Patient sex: M
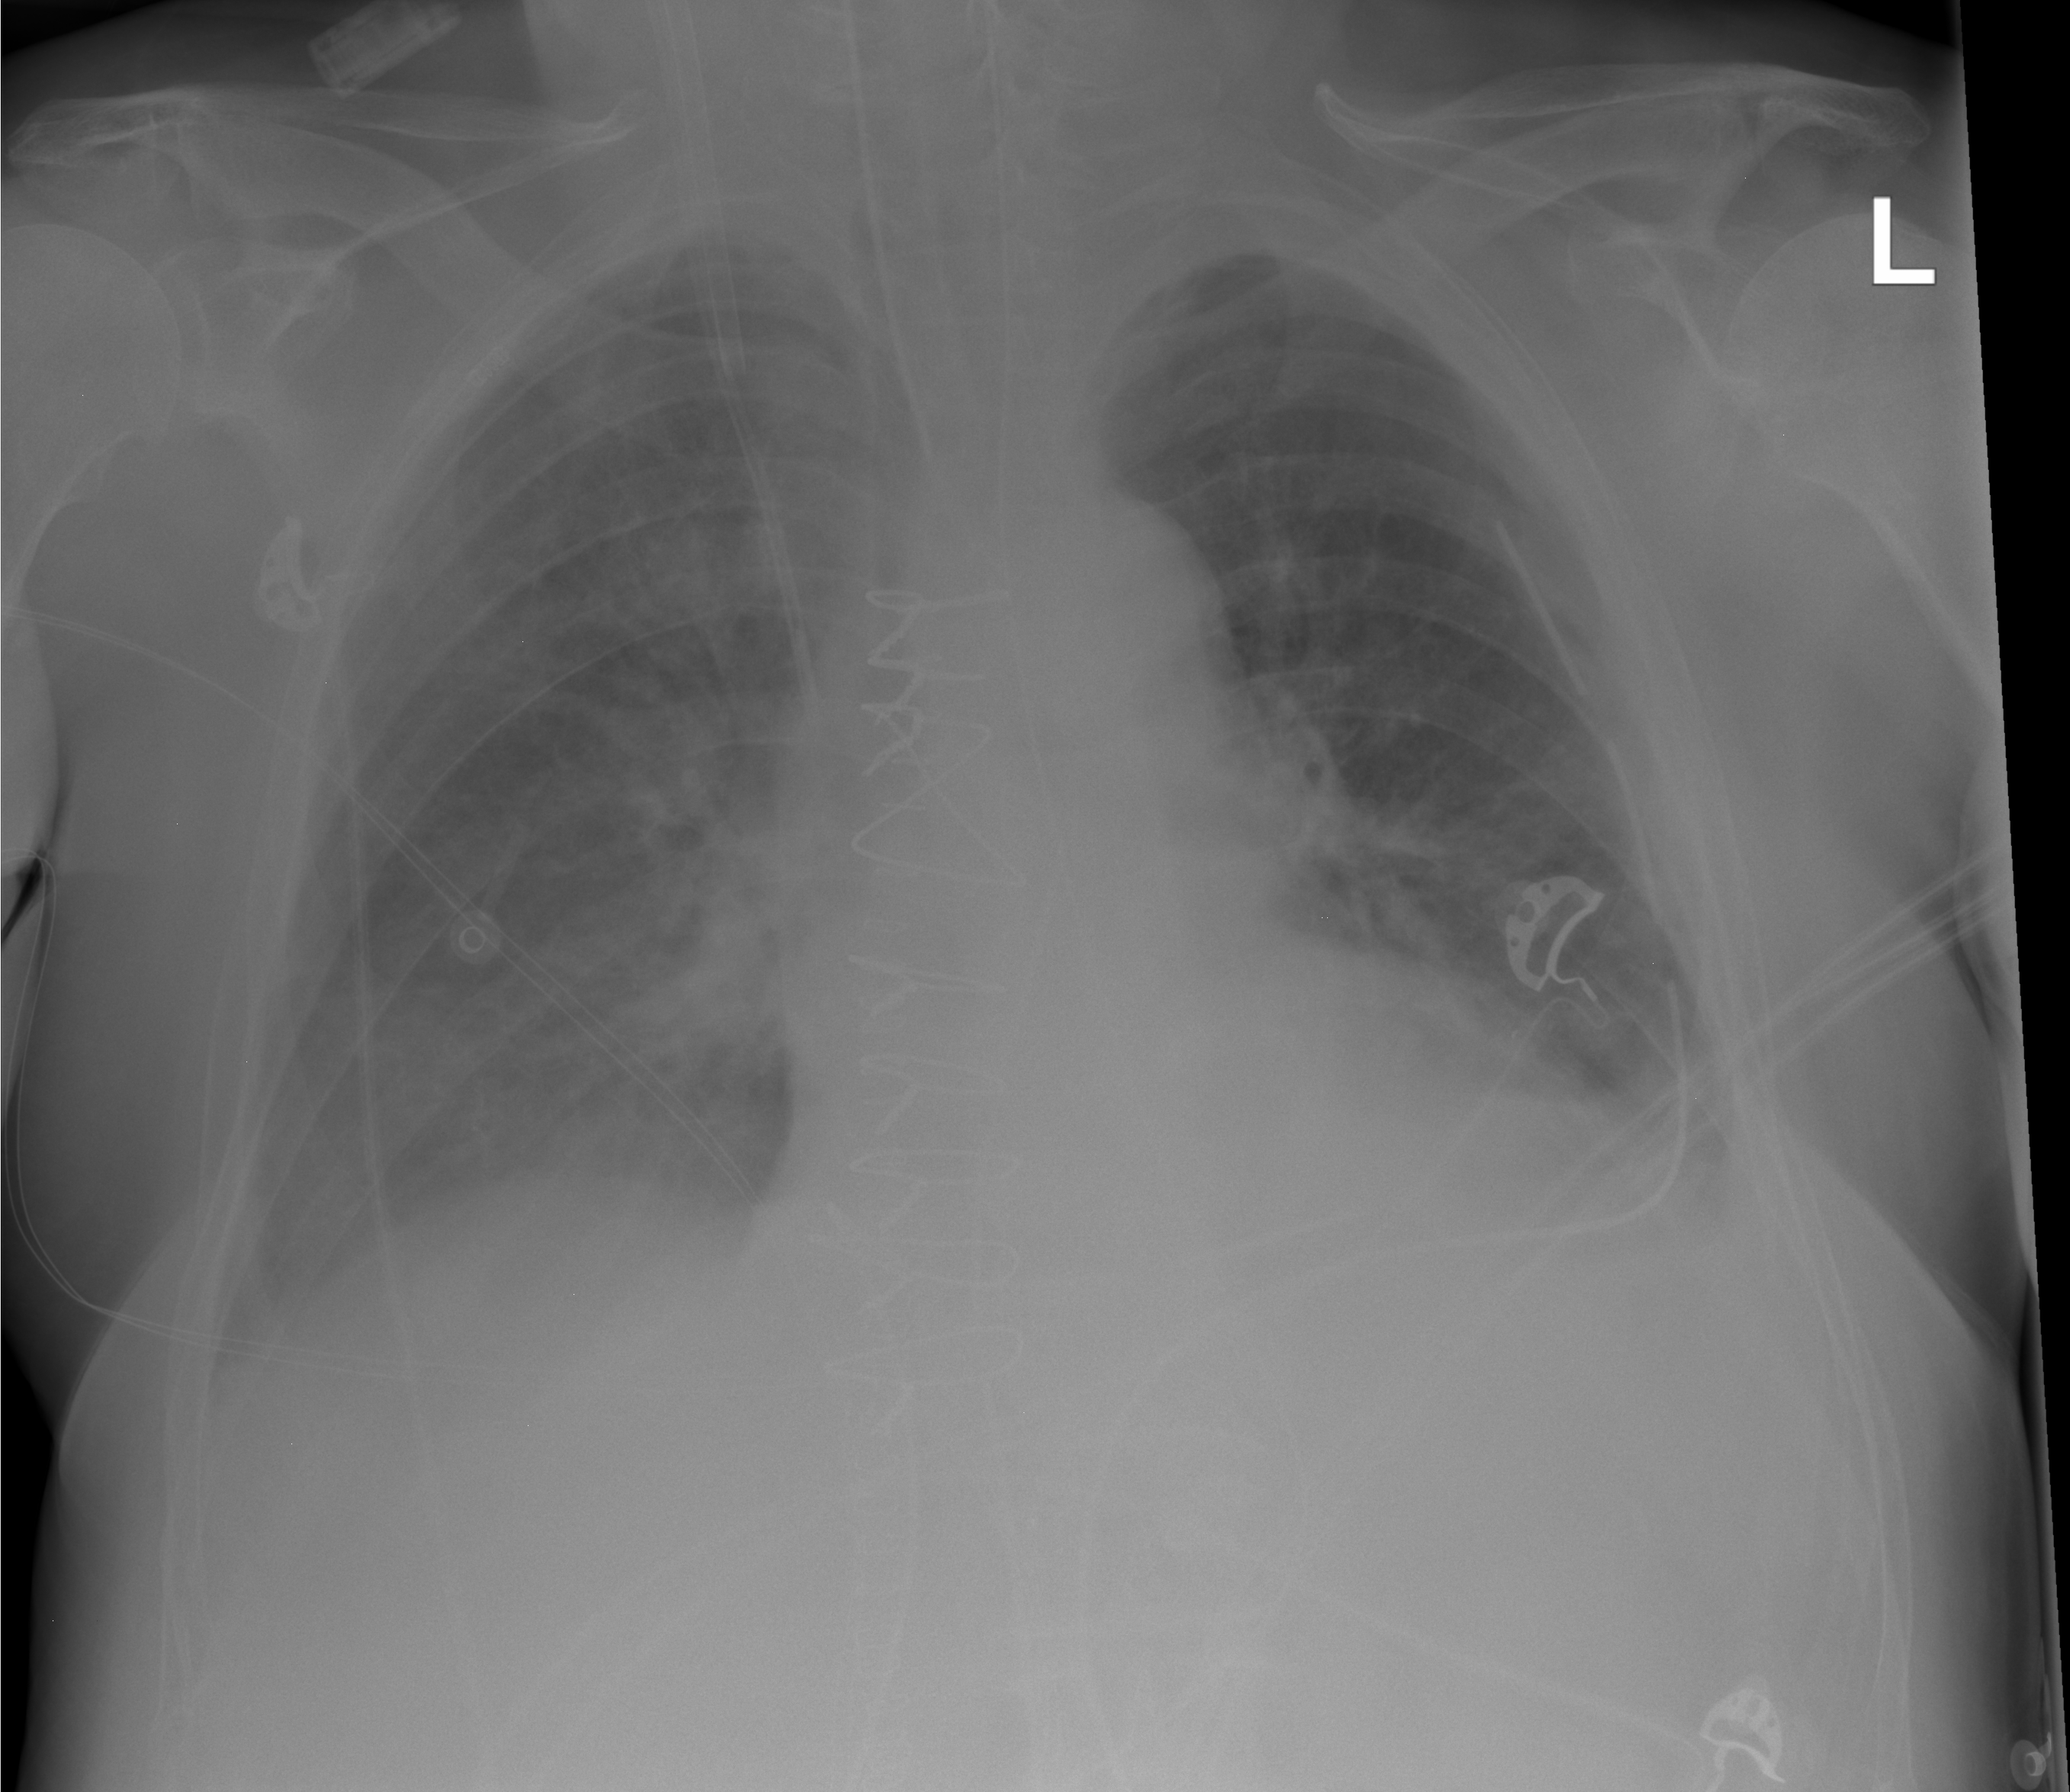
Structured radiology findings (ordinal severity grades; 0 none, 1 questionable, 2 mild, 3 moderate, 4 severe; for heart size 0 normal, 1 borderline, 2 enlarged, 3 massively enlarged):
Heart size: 2
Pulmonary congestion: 2
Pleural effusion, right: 1
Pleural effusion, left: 2
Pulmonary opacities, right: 0
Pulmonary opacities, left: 0
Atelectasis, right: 2
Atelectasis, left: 2